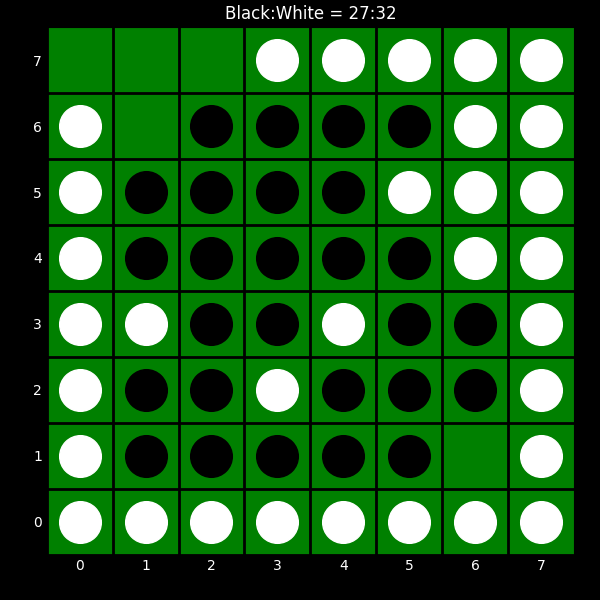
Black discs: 27
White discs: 32